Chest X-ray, PA view. Patient: 45 years old, sex F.
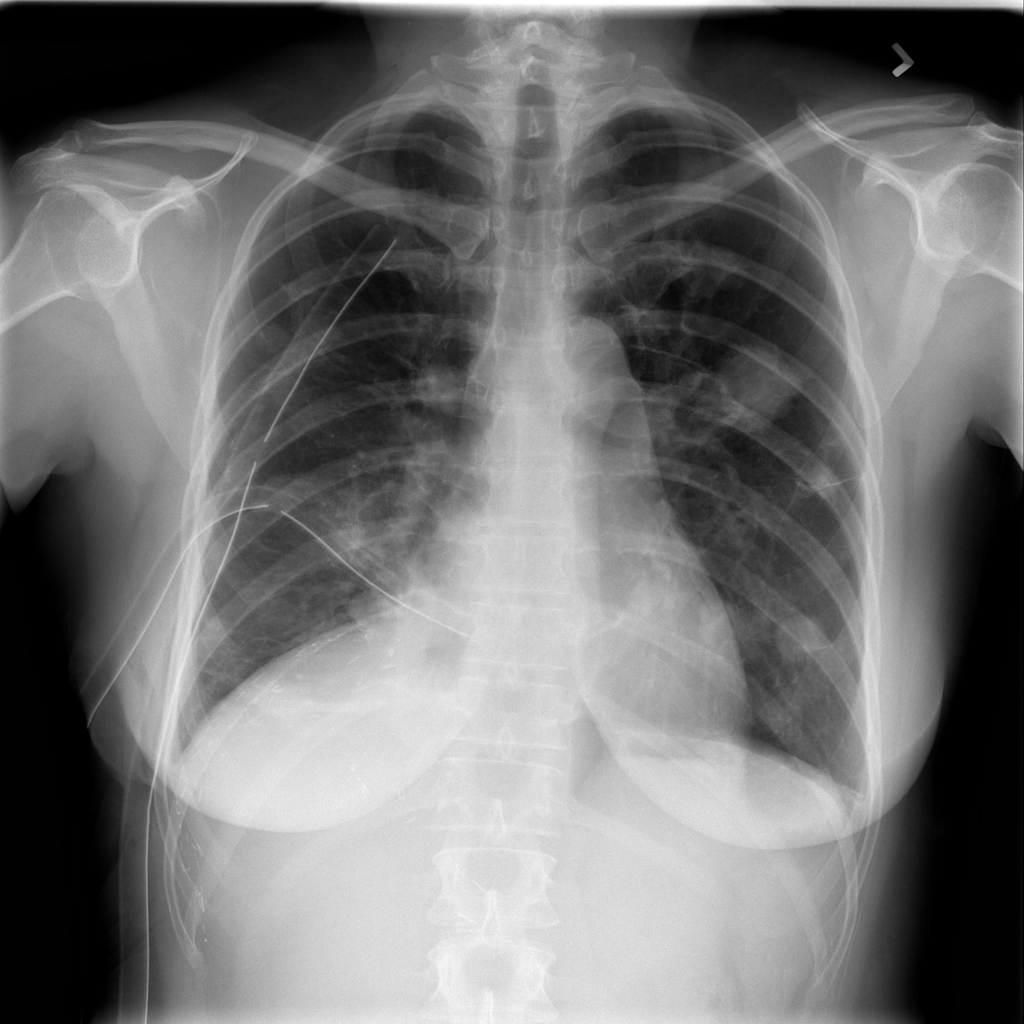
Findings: No Finding